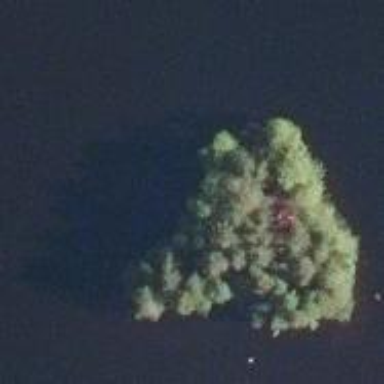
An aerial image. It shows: Islet.